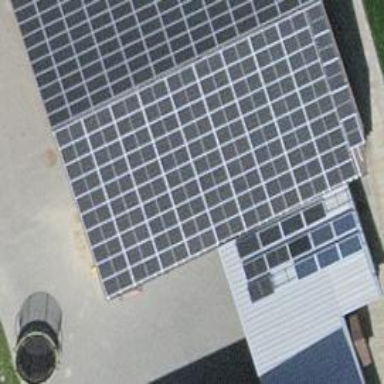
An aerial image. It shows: Solar power generator using photovoltaic method with solar photovoltaic panel types.